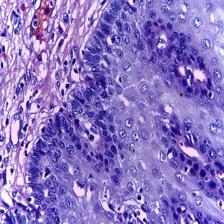
Diagnosis: Normal